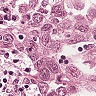
Metastatic tissue present: yes